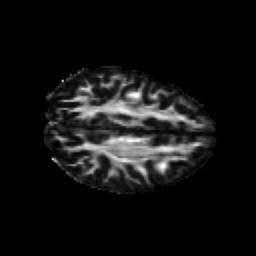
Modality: FA
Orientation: axial
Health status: healthy
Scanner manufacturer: siemens
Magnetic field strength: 3 T
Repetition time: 10 s
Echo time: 0.092 s